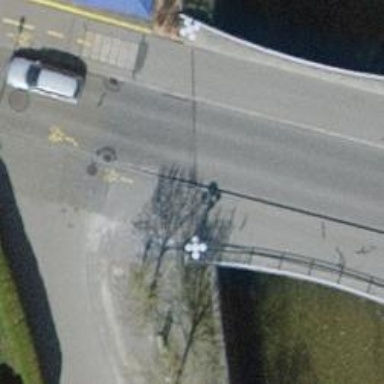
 featuring bridge. Both sides of the road have sidewalks."